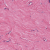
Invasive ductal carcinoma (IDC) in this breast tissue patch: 0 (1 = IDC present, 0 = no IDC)